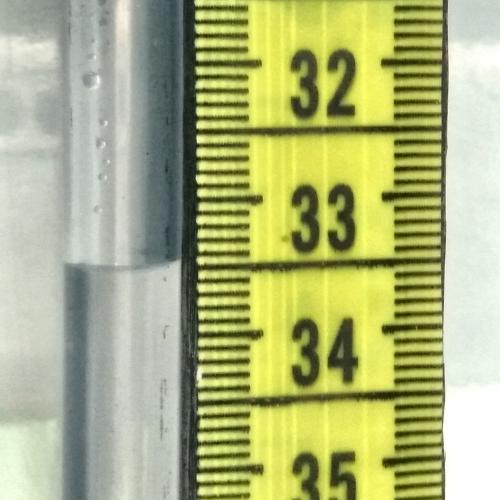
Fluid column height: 33.5 cm